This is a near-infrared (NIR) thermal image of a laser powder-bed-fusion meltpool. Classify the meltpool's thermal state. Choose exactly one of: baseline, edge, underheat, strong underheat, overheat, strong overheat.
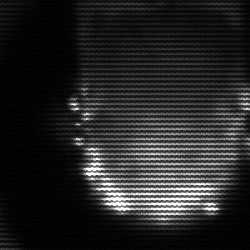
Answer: baseline